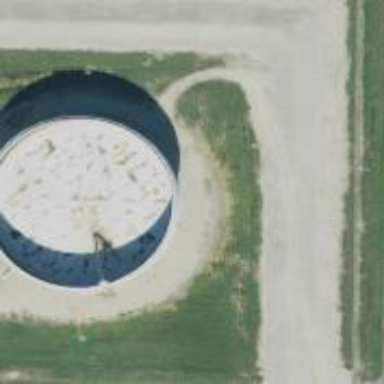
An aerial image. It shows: Storage tank building.